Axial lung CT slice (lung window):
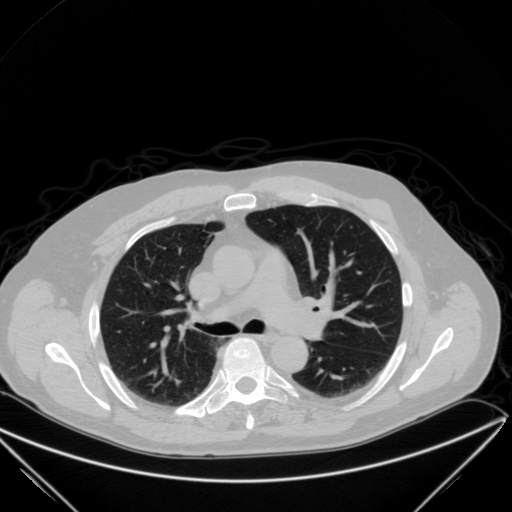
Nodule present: no